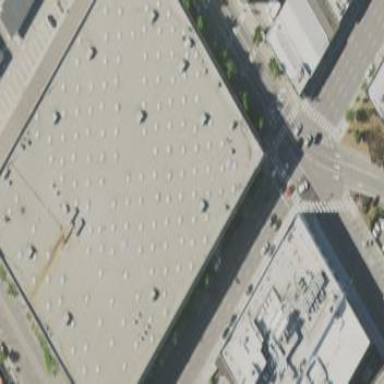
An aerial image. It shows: Wholesale shop located in parking building.